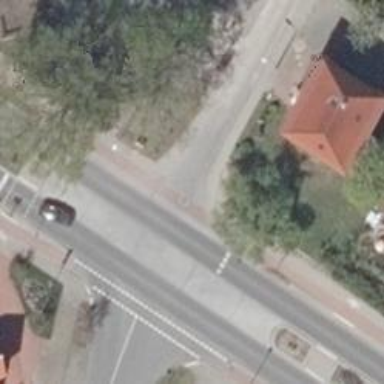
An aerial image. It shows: Residential road.